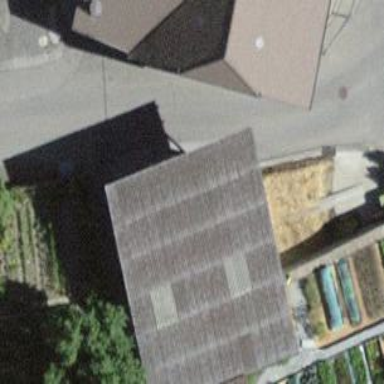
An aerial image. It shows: Shed building.